Question: I try to show map polygon. I get list of LatLng data from json.
'''
var map = widget.list[widget.index]['map'];
'''
Data is already decoded.
Sample:
'''
Set<Polygon> myPolygon() {
Set<Polygon> polygonSet = new Set();
polygonSet.add(Polygon(
polygonId: PolygonId('test'),
points: map,
strokeWidth: 2,
strokeColor: Colors.blue,
fillColor: Colors.blue.withOpacity(0.4),));
return polygonSet;
}
'''
This code show error : 'type 'string' is not a subtype of the 'List<LatLng>''
I want output like this:

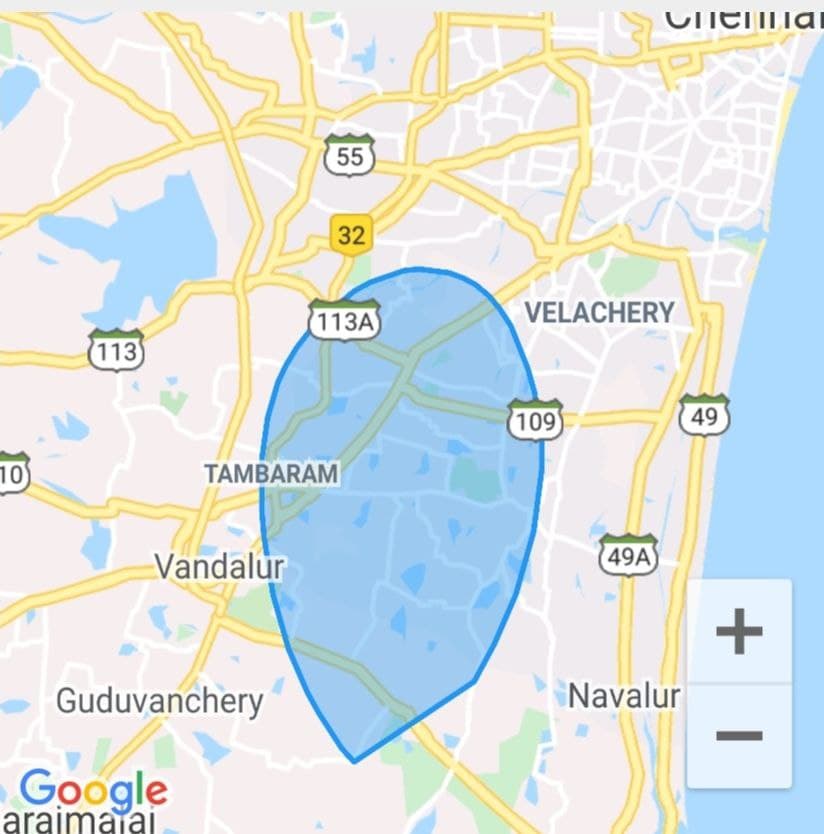
Answer: I don't know this is a correct method or not but it works for me.
Remove Latlng & brackets replace by '"', then decode the data. after need count of data so I use count variable
'''
var mapdata1 = map.replaceAll('LatLng(', '"');
var mapdata2 = mapdata1.replaceAll(')', '"');
var mapdata3 = mapdata2.replaceAll(',]', ']');
var mapdata4 = json.decode(mapdata3);
int count = mapdata4.length;
'''
then created list latLang variable
'''
List<LatLng> latlang =new List();
'''
created for loop to fetch list data
'''
for (var i = 0; i <= (count-1); i++) {
List<String> latlong = mapdata4[(i)].split(",");
double latitude = double.parse(latlong[0]);
double longitude = double.parse(latlong[1]);
latlang.add(LatLng(latitude, longitude));
}
'''
if need to check the output
'''
print(latlang);
'''
give latLang variable to polygon points
'''
Set<Polygon> myPolygon() {
Set<Polygon> polygonSet = new Set();
polygonSet.add(Polygon(
polygonId: PolygonId('test'),
points: latlang,
strokeWidth: 2,
strokeColor: Colors.grey,
fillColor: Colors.grey.shade700.withOpacity(0.4),));
return polygonSet;
}
'''